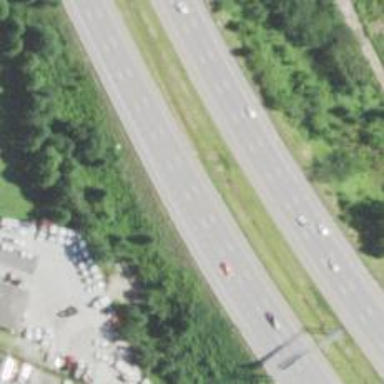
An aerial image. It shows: Asphalt motorway.